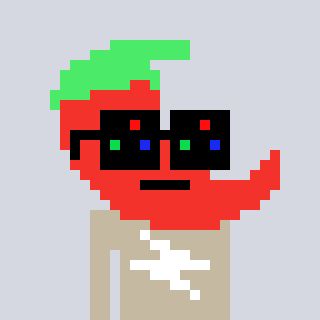
a pixel art character with square black sunglasses, a chilli-shaped head and a bege-colored body on a cool background